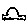
Label: car